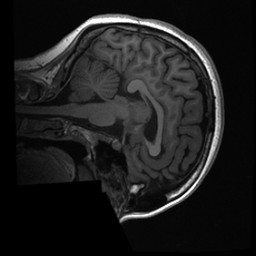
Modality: T1w
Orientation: sagittal
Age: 22
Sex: female